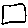
Label: square